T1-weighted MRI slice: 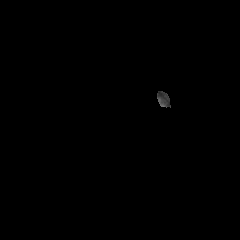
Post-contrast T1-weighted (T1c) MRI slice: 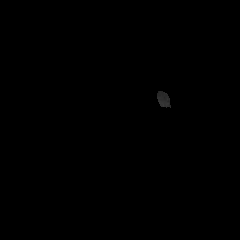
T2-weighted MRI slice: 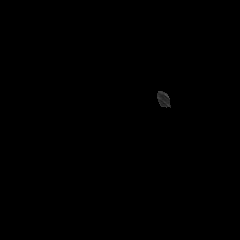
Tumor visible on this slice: no